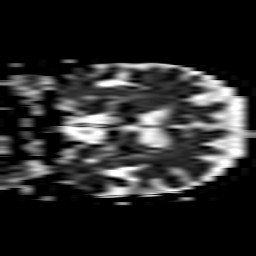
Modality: ADC
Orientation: coronal
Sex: female
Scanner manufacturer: philips
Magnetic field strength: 3 T
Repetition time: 4.237 s
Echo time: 0.07249 s